Question: I want Google chart to make better use of the vertical space available for this graph:
'''
https://chart.googleapis.com/chart?chs=300x150&cht=bvs&chxt=x%2Cy&chd=t:7,8,5,6
'''

How to make the vertical axis adapt to the range of values automatically?
For instance, 0-max value would be great.
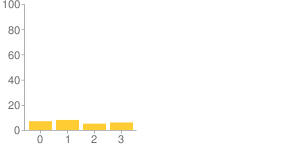
Answer: I ended up writing a server-side loop to check what is the maximum value, and then use it:
'''
&chxr=1%2C0%2C" + max + "&chds=0," + max
'''
Any better solution is welcome!